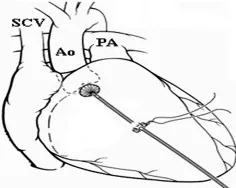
Technical aspects of the preventricular device implantation technique. C. Insertion of the delivery system through the anterior wall the right ventricle.
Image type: radiology (x_ray)